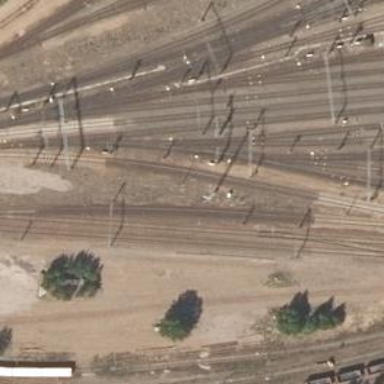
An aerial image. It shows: Rail yard with electrified contact lines for the railway.